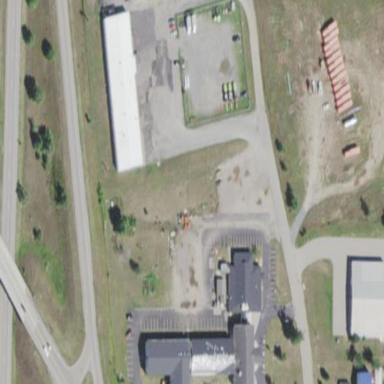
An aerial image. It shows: Building that is motel.